Question:
I am implementing a CCLayer subclass that houses 2 UIImageViews. The views and layer are all the same size: I initialized the UIImageViews with the same frame, and set the contentSize of the layer to be the frame as well. Everything is working fine, but it seems as though something is going haywire with the first point when drawing. When the image is just tapped there is no line jump, but when I attempt to draw a stroke, as soon as I move my finger, the start of the line jumps down randomly(so in this screenshot I am drawing from left to right except for bottom-left line). I am not sure where I am going wrong in my code:
'''
//_drawImageView is the UIImageView I am drawing in.
#pragma mark - Touch Methods
- (BOOL)ccTouchBegan:(UITouch *)touch withEvent:(UIEvent *)event
{
penStroked = NO;
_prevPoint = [touch locationInView:[[CCDirector sharedDirector]view]];
CGRect rect = self.boundingBox;
if (CGRectContainsPoint(rect, _prevPoint)) {
return YES;
}
return NO;
}
- (void)ccTouchMoved:(UITouch *)touch withEvent:(UIEvent *)event
{
penStroked = YES;
_currPoint = [touch locationInView:_drawImageView];
UIGraphicsBeginImageContext(self.contentSize);
[_drawImageView.image drawInRect:CGRectMake(0, 0, _drawImageView.frame.size.width, _drawImageView.frame.size.height)];
CGContextMoveToPoint(UIGraphicsGetCurrentContext(), _prevPoint.x, _prevPoint.y);
CGContextAddLineToPoint(UIGraphicsGetCurrentContext(), _currPoint.x, _currPoint.y);
CGContextSetLineCap(UIGraphicsGetCurrentContext(), kCGLineCapRound);
CGContextSetLineWidth(UIGraphicsGetCurrentContext(), penSize);
CGContextSetRGBStrokeColor(UIGraphicsGetCurrentContext(), penColor.r, penColor.g, penColor.b, 1.0);
CGContextSetBlendMode(UIGraphicsGetCurrentContext(), kCGBlendModeNormal);
CGContextStrokePath(UIGraphicsGetCurrentContext());
_drawImageView.image = UIGraphicsGetImageFromCurrentImageContext();
[_drawImageView setAlpha: penOpacity];
UIGraphicsEndImageContext();
_prevPoint = _currPoint;
}
'''
I was having a really hard time initially aligning the point at which the line would be draw n and the actual position of my finger, so that is why in the ccTouchBegan method the touch is taken from the CCDirector and in ccTouchMoved it is taken from the _drawImageView. This is the only way it seems to draw perfectly besides the initial wonky behavior.
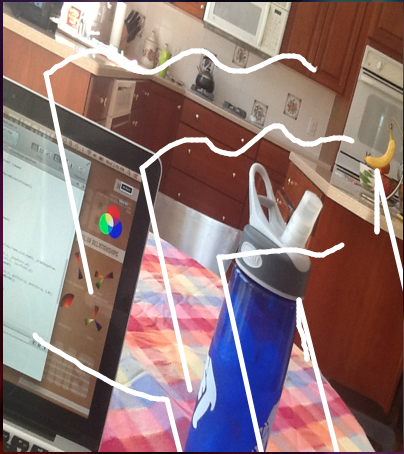
Answer:
The problem was definitely caused by the differing references for the touches. As I had said before though, it was the only way to have the line match the position my finger was in. I figured that the line jump was due to the line of code:
'''
CGContextMoveToPoint(UIGraphicsGetCurrentContext(), _prevPoint.x, _prevPoint.y);
'''
The problem was that on the first go around, or the first time that the pen/finger is stroked, the previous point was referenced from the CCDirectors view while the current point was from the imageView. I created an int variable, that was incremented every time the pen was stroked and when penStrokedInt == 1 (first stroke), I corrected the _prevPoint to the WorldSpace using the current point coordinates:
'''
_prevPoint = [self convertToWorldSpace:_currPoint];
'''
which basically got rid of the very first point in the line. It's not the best solution, but now it works! Make sure to reset the penStrokedInt back to 0 when the ccTouchEnded.